Field crop: maize
Growth stage: 1
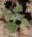
Species: chenopodium